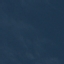
Land use / land cover class: SeaLake